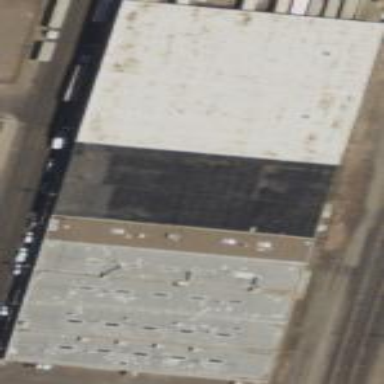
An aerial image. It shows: Warehouse.